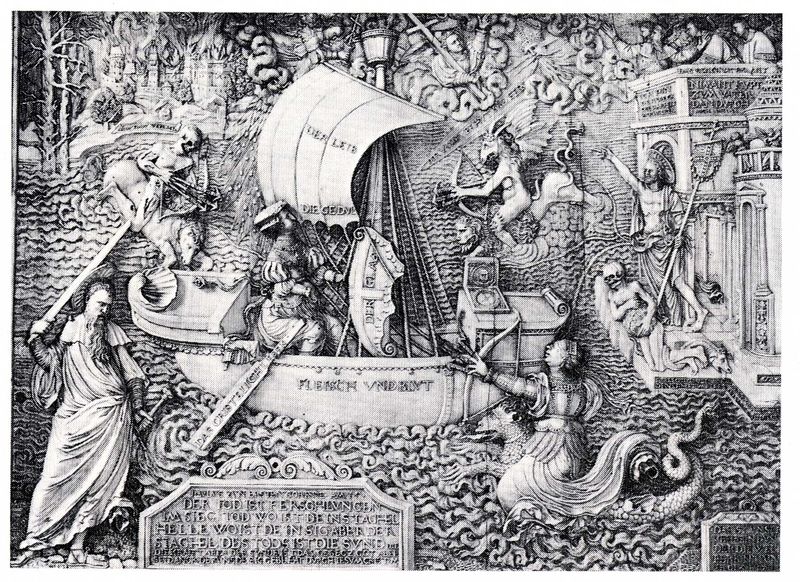
Titel: Allegorie vom christlichen Heilsweg
Künstler: Peter Dell
Institution: (Seriendruck)
Schlagwörter: baum, feuer, flügel, gott, hand, kampf, mann, meer, wasser, bäume, menschen, see, stadt, frau, grau, holz, hut, schwarz, weiss, haus, stein, tod, tot, mantel, boot, pferd, ruder, stock, turm, reiten, relief, holzschnitt, schiff, schrift, segel, segelboot, wellen, bogen, mast, segelschiff, grafik, graphik, masten, brand, schlacht, untergang, lamp, lanze, men, palace, people, religious, sword, swords, white, women, black, gray, painting, three, woman, inschrift, burg, kreuz, druck, schwarz weiss, stich, schwert, plakette, tote, meerjungfrauen, nixe, holzdruck, schnitzerei, heiligenschein, skelett, christus, teufel, gods, greek, man, mythology, roman, nymphe, zentaur, nymphen, background, boat, ocean, sea, ship, water, waves, german, tempel, löwe, meerjungfrau, drawing, black and white, texture, animals, beard, devil, myth, pfeil, ungeheuer, cross, faces, drachen, pfeile, dead, sail, sailor, flag, monster, untier, gerippe, lantern, ancient, buildings, ausguck, medieval, religion, animal, horse, meeresungeheuer, seeungeheuer, hores, stylized, ghost, seashell, schrifft, untiere, neptun, dreizack, carving, sailing, saints, pest, arrow, bow, lion, skeleton, skelet, skeletons, skull, heads, text, snake, sailboat, crosses, arrows, halos, ox, demon, plaque, low relief, ark, bows, title, devils, greeks, paddle, mermaid, skulls, arrival, label, pfeilbogen, skelrt, archers, apocalypse, serpant, rop, deat, sea creatures, sea monster, gryphon, mermaids, incisione